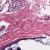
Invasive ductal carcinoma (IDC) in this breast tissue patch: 0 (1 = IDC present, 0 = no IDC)